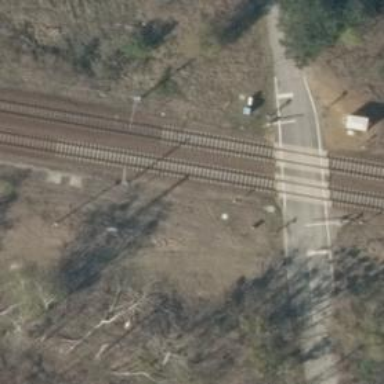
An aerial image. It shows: Railway signal.